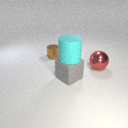
large gray rubber cube below large cyan rubber cylinder